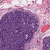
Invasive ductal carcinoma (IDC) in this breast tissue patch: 0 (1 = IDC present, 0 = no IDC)